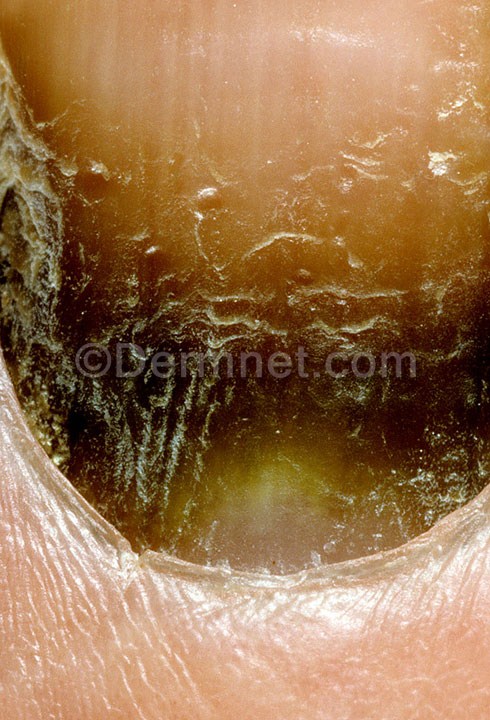
Disease: Nail Fungus and other Nail Disease